Question: My object model is a list of ItemLines, which each contain a number("quantity") of "part". Here is the data structure:
> 'ordersItemLines = [{ "quantity": 1, "part": { "id": "part1", "name": "Part One", "quantity": null, "part_action": { "id": "Action1" } }, ...]'
I am trying to display a list of parts, grouped by Part.Action, and then grouped by Part.id, to finally display the number of parts with the same ID found for a given action.
But somehow, the nested ng-repeat keeps iterating on the first value of 'grouping['itemLines']' from the parent ng-repeat. See the screenshot here:

And finally here is the code in a <URL>.
Thanks for your help!
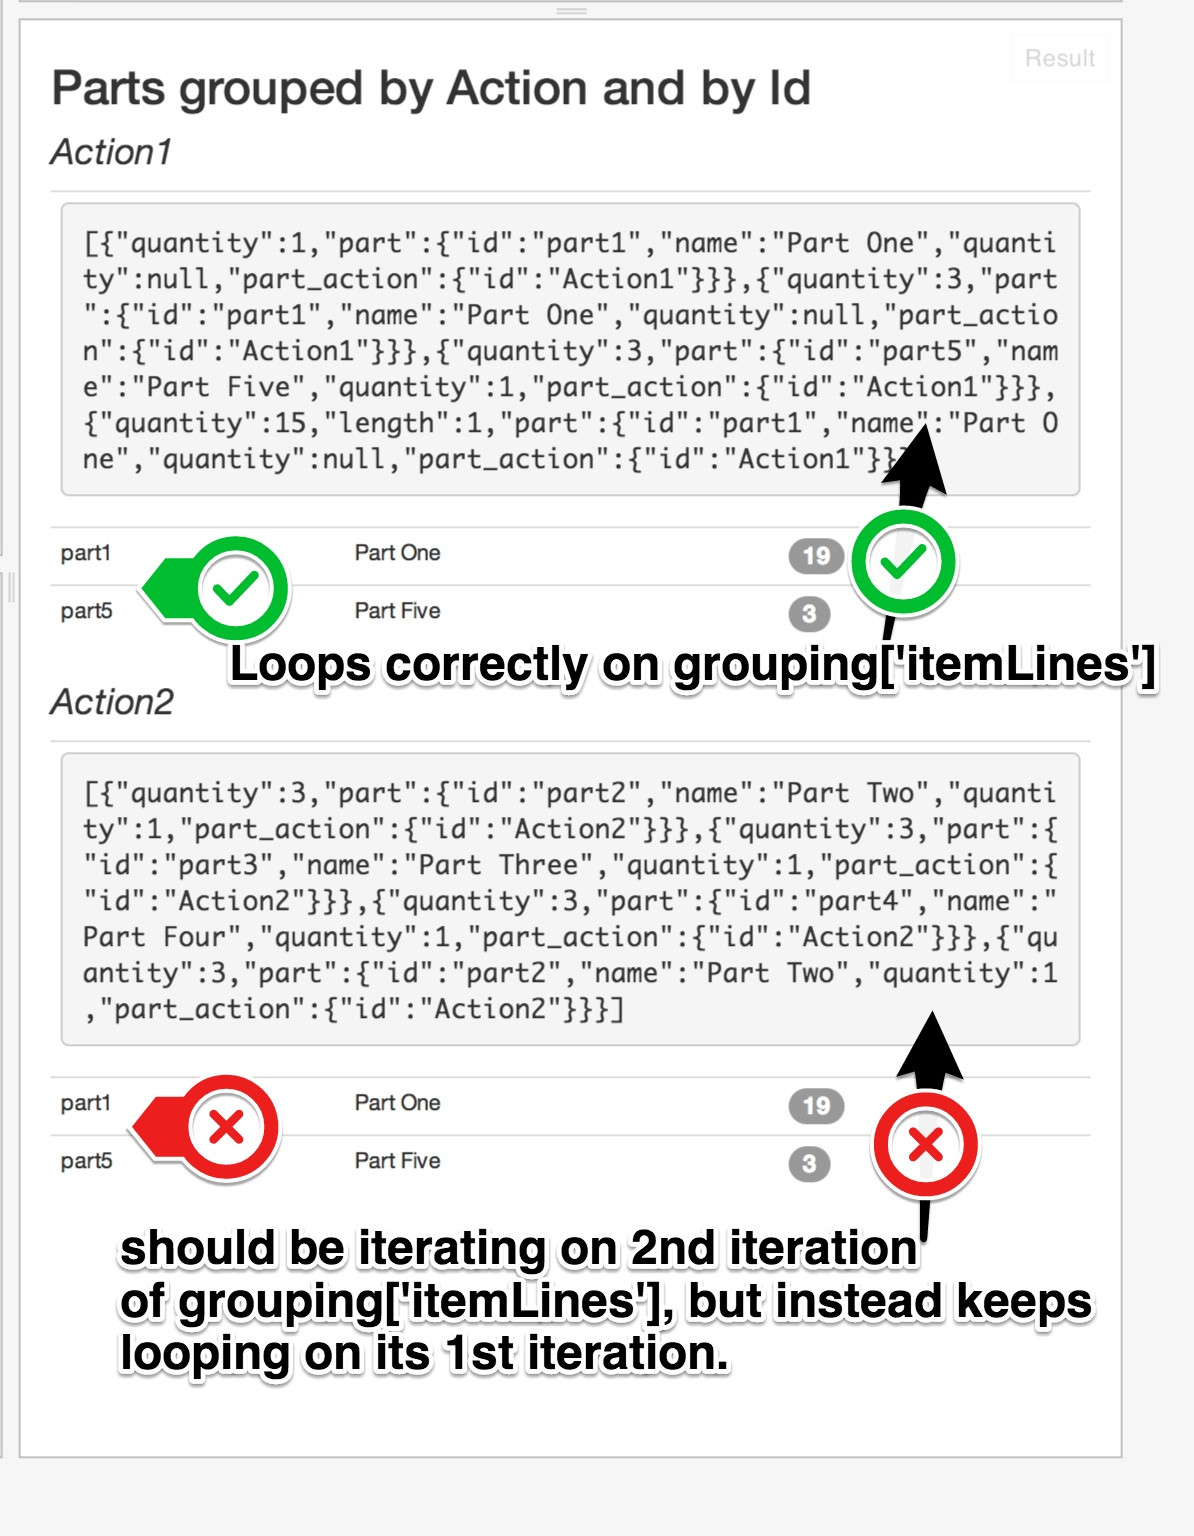
Answer: Does this look like what you wanted? <URL>
I just cleaned up your fiddle, used '_.groupBy' and Angular's '(key, value) in object' comprehension to come up with this. Hope this is what you required.